Question: Is it possible to have the body color as 3 different colors - I am creating a website (just for fun) based on the Scottish clubs and I was hoping to change the background color to represent the colors of the clubs ie - Rangers Red>White>Blue and Celtic Green>White>Gold
Here is an example of the 3 color -
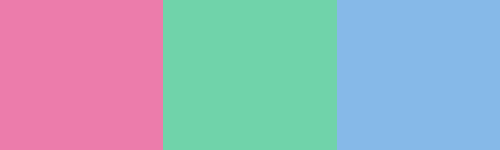
Answer: ## Linear Gradient Approach
You can make use of 'linear-gradient' background images like in the below snippet. Making the color stop point of one color as the starting point of the next color would produce a block like effect instead of an actual gradient like effect.
Linear gradients are supported in the <URL> elements.
To create horizontal stripes, an angle (or sides) need not be specified because the default angle is 0 degree (or 'to bottom' like mentioned in 's answer).
'''
body {
height: 100vh;
width: 100vw;
background-image: linear-gradient(red 33.33%, white 33.33%, white 66.66%, blue 66.66%);
background-size: 100% 100%;
background-repeat: no-repeat;
margin: 0px;
}
'''
'''
<!-- to avoid browser prefixes -->
<script src="https://cdnjs.cloudflare.com/ajax/libs/prefixfree/1.0.7/prefixfree.min.js"></script>
'''
To create vertical stripes, you need to either mention the angle (90deg) as the first parameter for the gradient (or specify 'to right' meaning the gradient goes from left of the screen to the right).
'''
body {
height: 100vh;
width: 100vw;
background-image: linear-gradient(90deg, red 33.33%, white 33.33%, white 66.66%, blue 66.66%);
background-size: 100% 100%;
background-repeat: no-repeat;
margin: 0px;
}
'''
'''
<!-- to avoid browser prefixes -->
<script src="https://cdnjs.cloudflare.com/ajax/libs/prefixfree/1.0.7/prefixfree.min.js"></script>
'''
---
## Box Shadow Approach with Viewport Units
You can make use of inset 'box-shadow' along with viewport units also to produce the striped effect with just a single element. This would be supported by even IE9 because both <URL> are supported.
To create horizontal stripes, the Y-axis offset of the box-shadows should be assigned in equal splits. Here we use 33.33vh, 66.66vh and 99.99vh because there is only a 3 color split.
'''
body {
height: 100vh;
width: 100vw;
box-shadow: inset 0px 33.33vh 0px red, inset 0px 66.66vh 0px white, inset 0px 99.99vh 0px blue;
margin: 0px;
}
'''
This is very similar to the approach for creating horizontal stripes except for the fact that here we change the X-axis offset of the 'box-shadow'.
'''
body {
height: 100vh;
width: 100vw;
box-shadow: inset 33.33vw 0px 0px red, inset 66.66vw 0px 0px white, inset 99.99vw 0px 0px blue;
margin: 0px;
}
'''
---
## Pseudo Element Approach
This approach has the highest browser support because it doesn't use viewport units and <URL> are supported even by IE8. However, the drawback of this approach is that if you need a split of 4 or more colors then extra elements would be needed.
To create horizontal stripes, the pseudo elements get 33.33% height of the 'body' whereas the width is 100%. One pseudo element is positioned on the top and the other is positioned at the bottom.
'''
html {
height: 100%;
}
body {
position: relative;
height: 100%;
margin: 0;
}
body:before,
body:after {
position: absolute;
content: '';
left: 0px;
width: 100%;
height: 33.33%;
}
body:before {
top: 0px;
background: blue;
}
body:after {
bottom: 0px;
background: red;
}
'''
To create vertical stripes, the pseudo elements get 33.33% width of the 'body' whereas the height is 100%. One pseudo element is positioned on the left and the other is positioned at the right.
'''
html {
height: 100%;
}
body {
position: relative;
height: 100%;
margin: 0;
}
body:before,
body:after {
position: absolute;
content: '';
top: 0px;
height: 100%;
width: 33.33%;
}
body:before {
left: 0px;
background: blue;
}
body:after {
right: 0px;
background: red;
}
'''